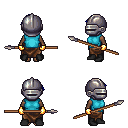
a pixel art fantasy rpg character, female body template, human, dark skin, teal sleeveless shirt, robe skirt, blue long mohawk hairstyle, metal helm, gold gloves, black shoes, spear, four views (front, back, left, right), 2x2 character sprite sheet, small pixel art, hard edges, no anti-aliasing